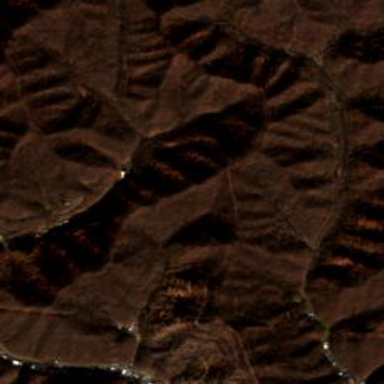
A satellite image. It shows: Natural ridge.